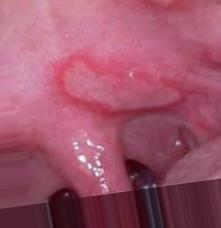
Condition: Mouth Ulcer